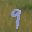
Label: 9